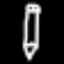
Label: pencil